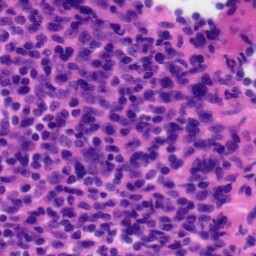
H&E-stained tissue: Tonsil